Question: This is my 'apple-app-site-association' file:
'''
{
"applinks": {
"apps": [],
"details": [
{
"paths": [
"*",
"\/doubanapp\/*",
"\/authorHome"
],
"appID": "KV99XUUJ3U.com.moer.MoerFinance"
}
]
}
}
'''
I already set Xcode Associated Domains, this is my screenshot:

I use <URL> test my domains,but get error:
> Error no apps with domain entitlements The entitlement data used to
verify deep link dual authentication is from the current released
version of your app. This data may take 48 hours to update.
If my app must be released then wait for 48 hours?
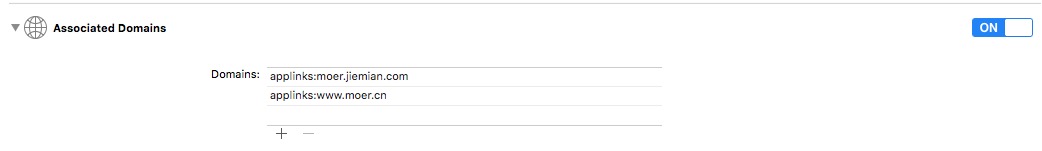
Answer: There is no requirement that your app be live in the App Store for Universal Links to work.
However, looking at 'https://moer.jiemian.com/apple-app-site-association' and 'https://moer.cn/apple-app-site-association', both are serving invalid SSL certificates. iOS will reject these, which breaks Universal Links.
I'll put in a shameless plug here for <URL>, in case you're just looking for simple deep linking and don't want to deal with these set up details.